Question: I want to remove all traces of video and audio in my wordpress post create. I manage to make my post create to accept images only but My problem is that when you go to medial library there is still an video and audio menu on the drop down list. Same goes to media tab.
See the image below for clarifications.

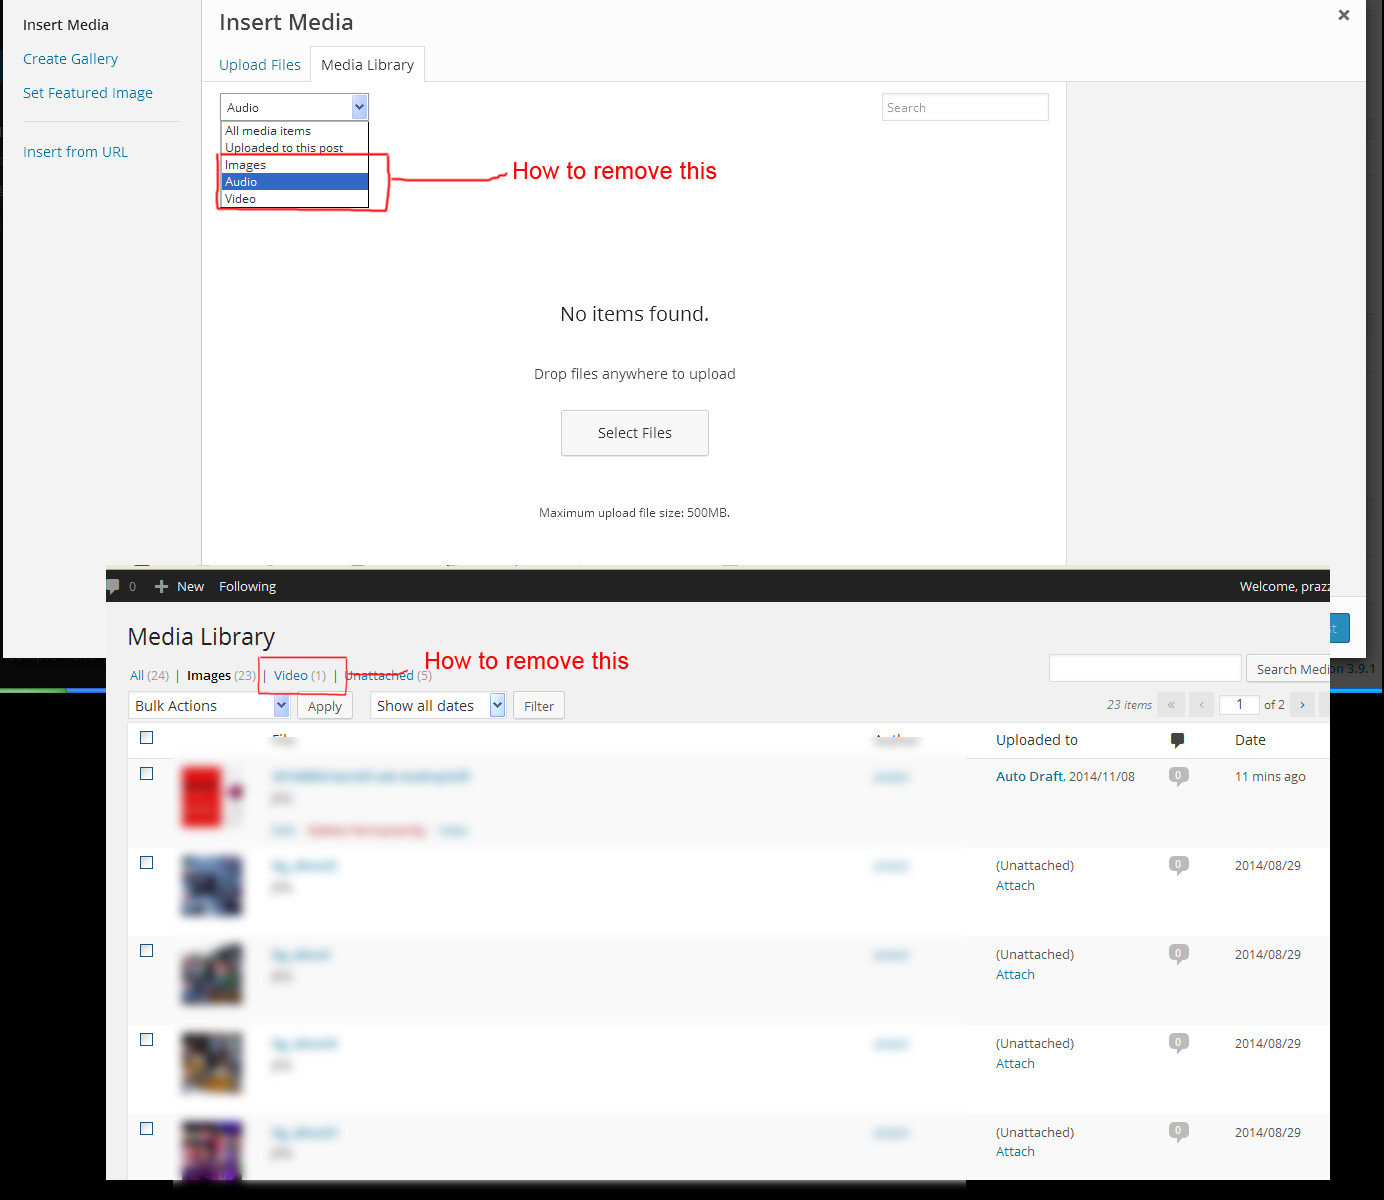
Answer: Add the following code to functions.php
'''
function my_remove_post_mime_types( $post_mime_types = array() ) {
$rem_keys = array( "audio", "video" );
$post_mime_types = array_diff_key( $post_mime_types, array_flip( $rem_keys ) );
return $post_mime_types;
}
add_filter( 'post_mime_types', 'my_remove_post_mime_types' );
'''
Unfortunately there isn't a documentation link I can point you to for further reading.